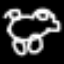
Label: frog